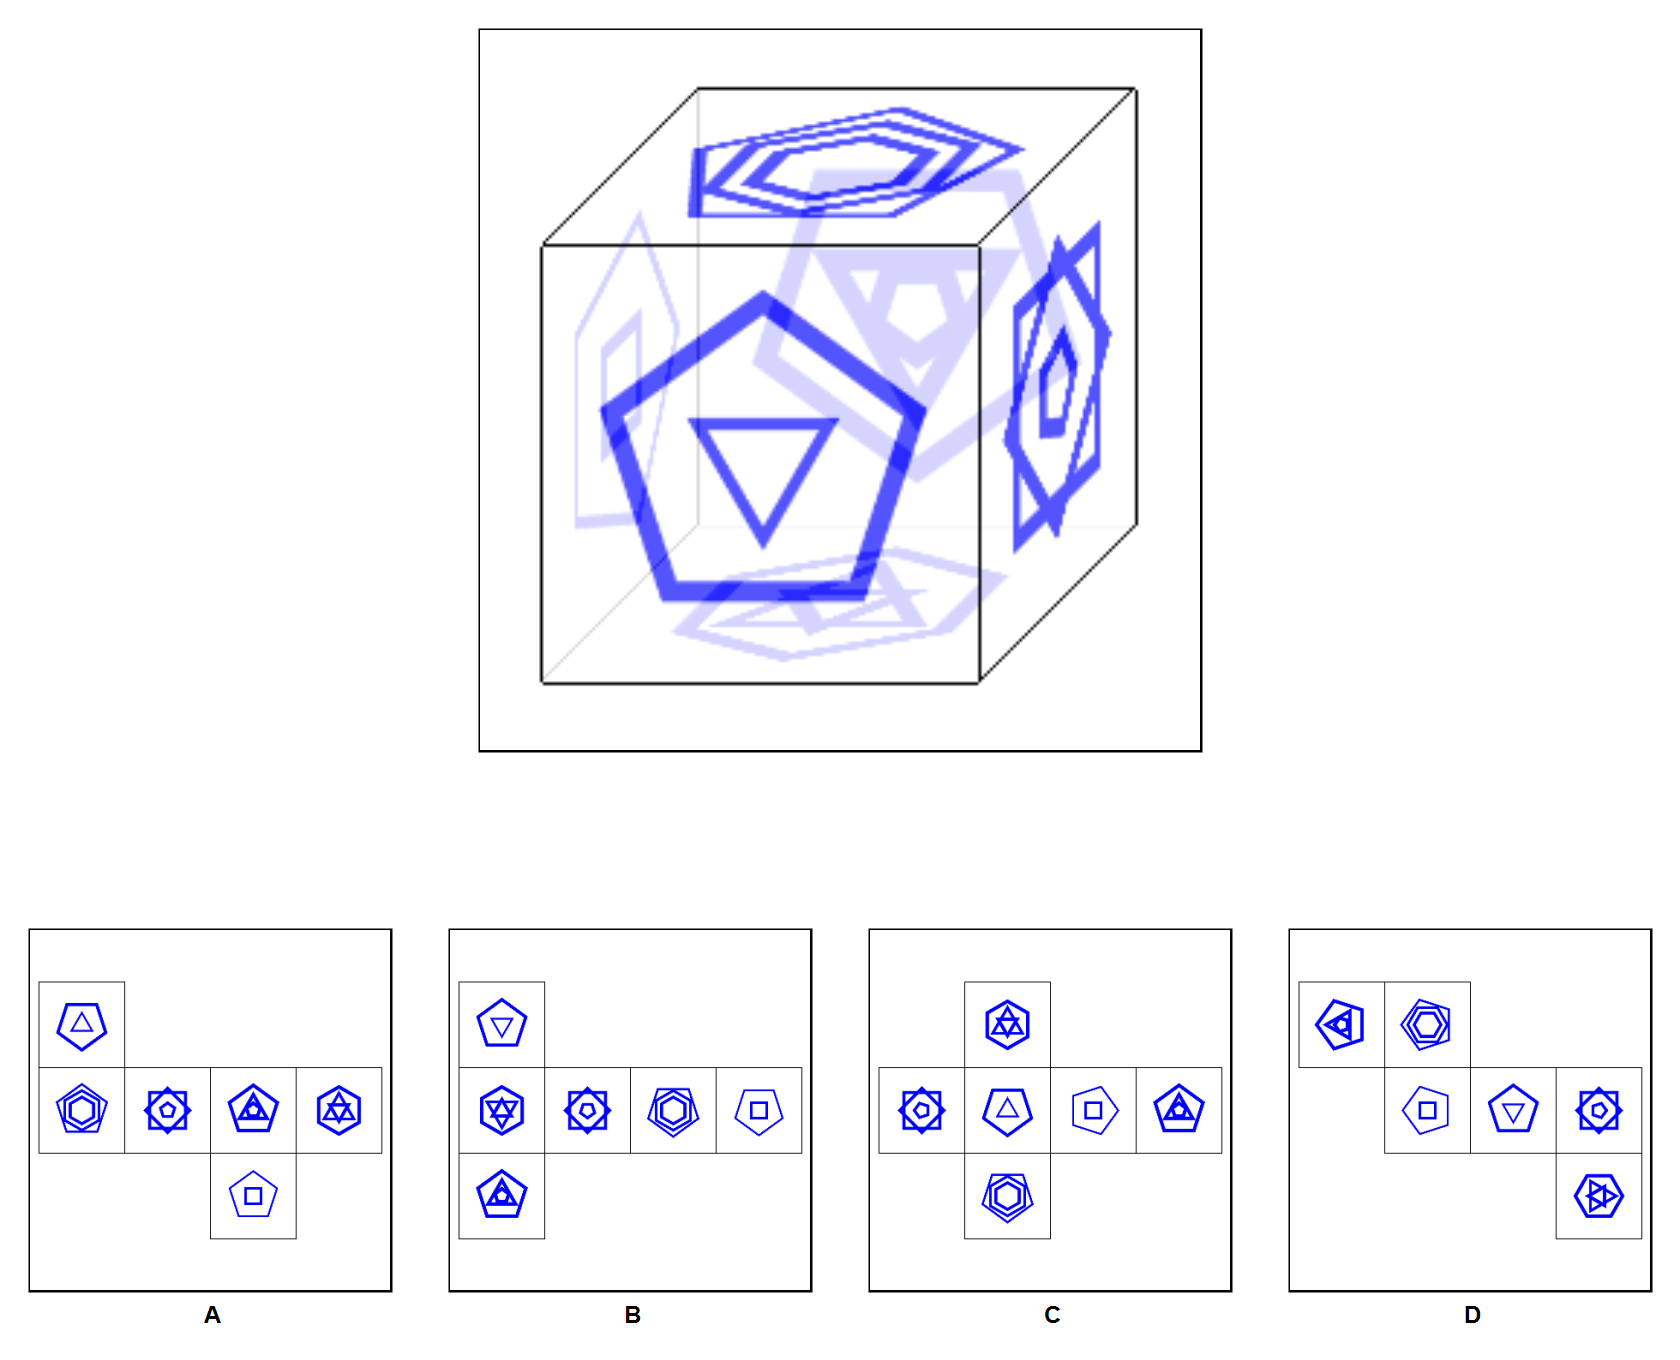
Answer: A